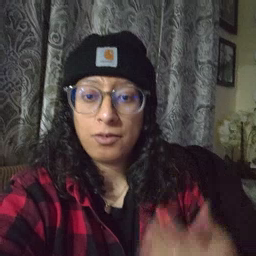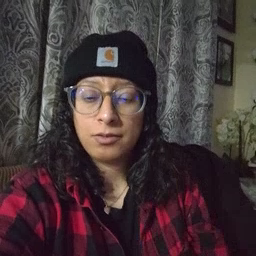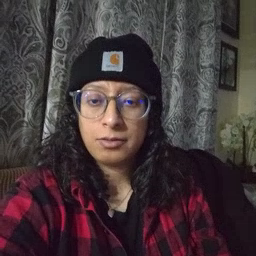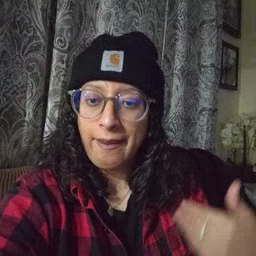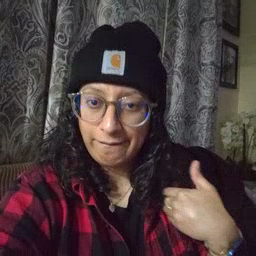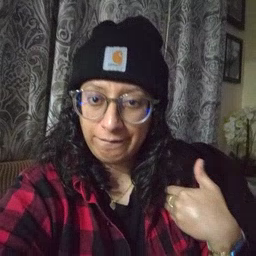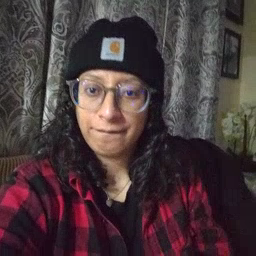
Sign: have